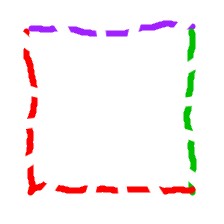
Shape: square